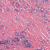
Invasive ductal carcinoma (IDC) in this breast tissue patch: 1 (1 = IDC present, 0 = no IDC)